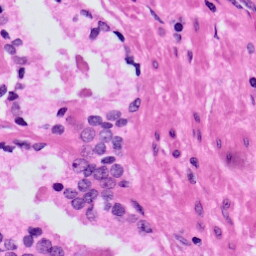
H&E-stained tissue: Prostate